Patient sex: F
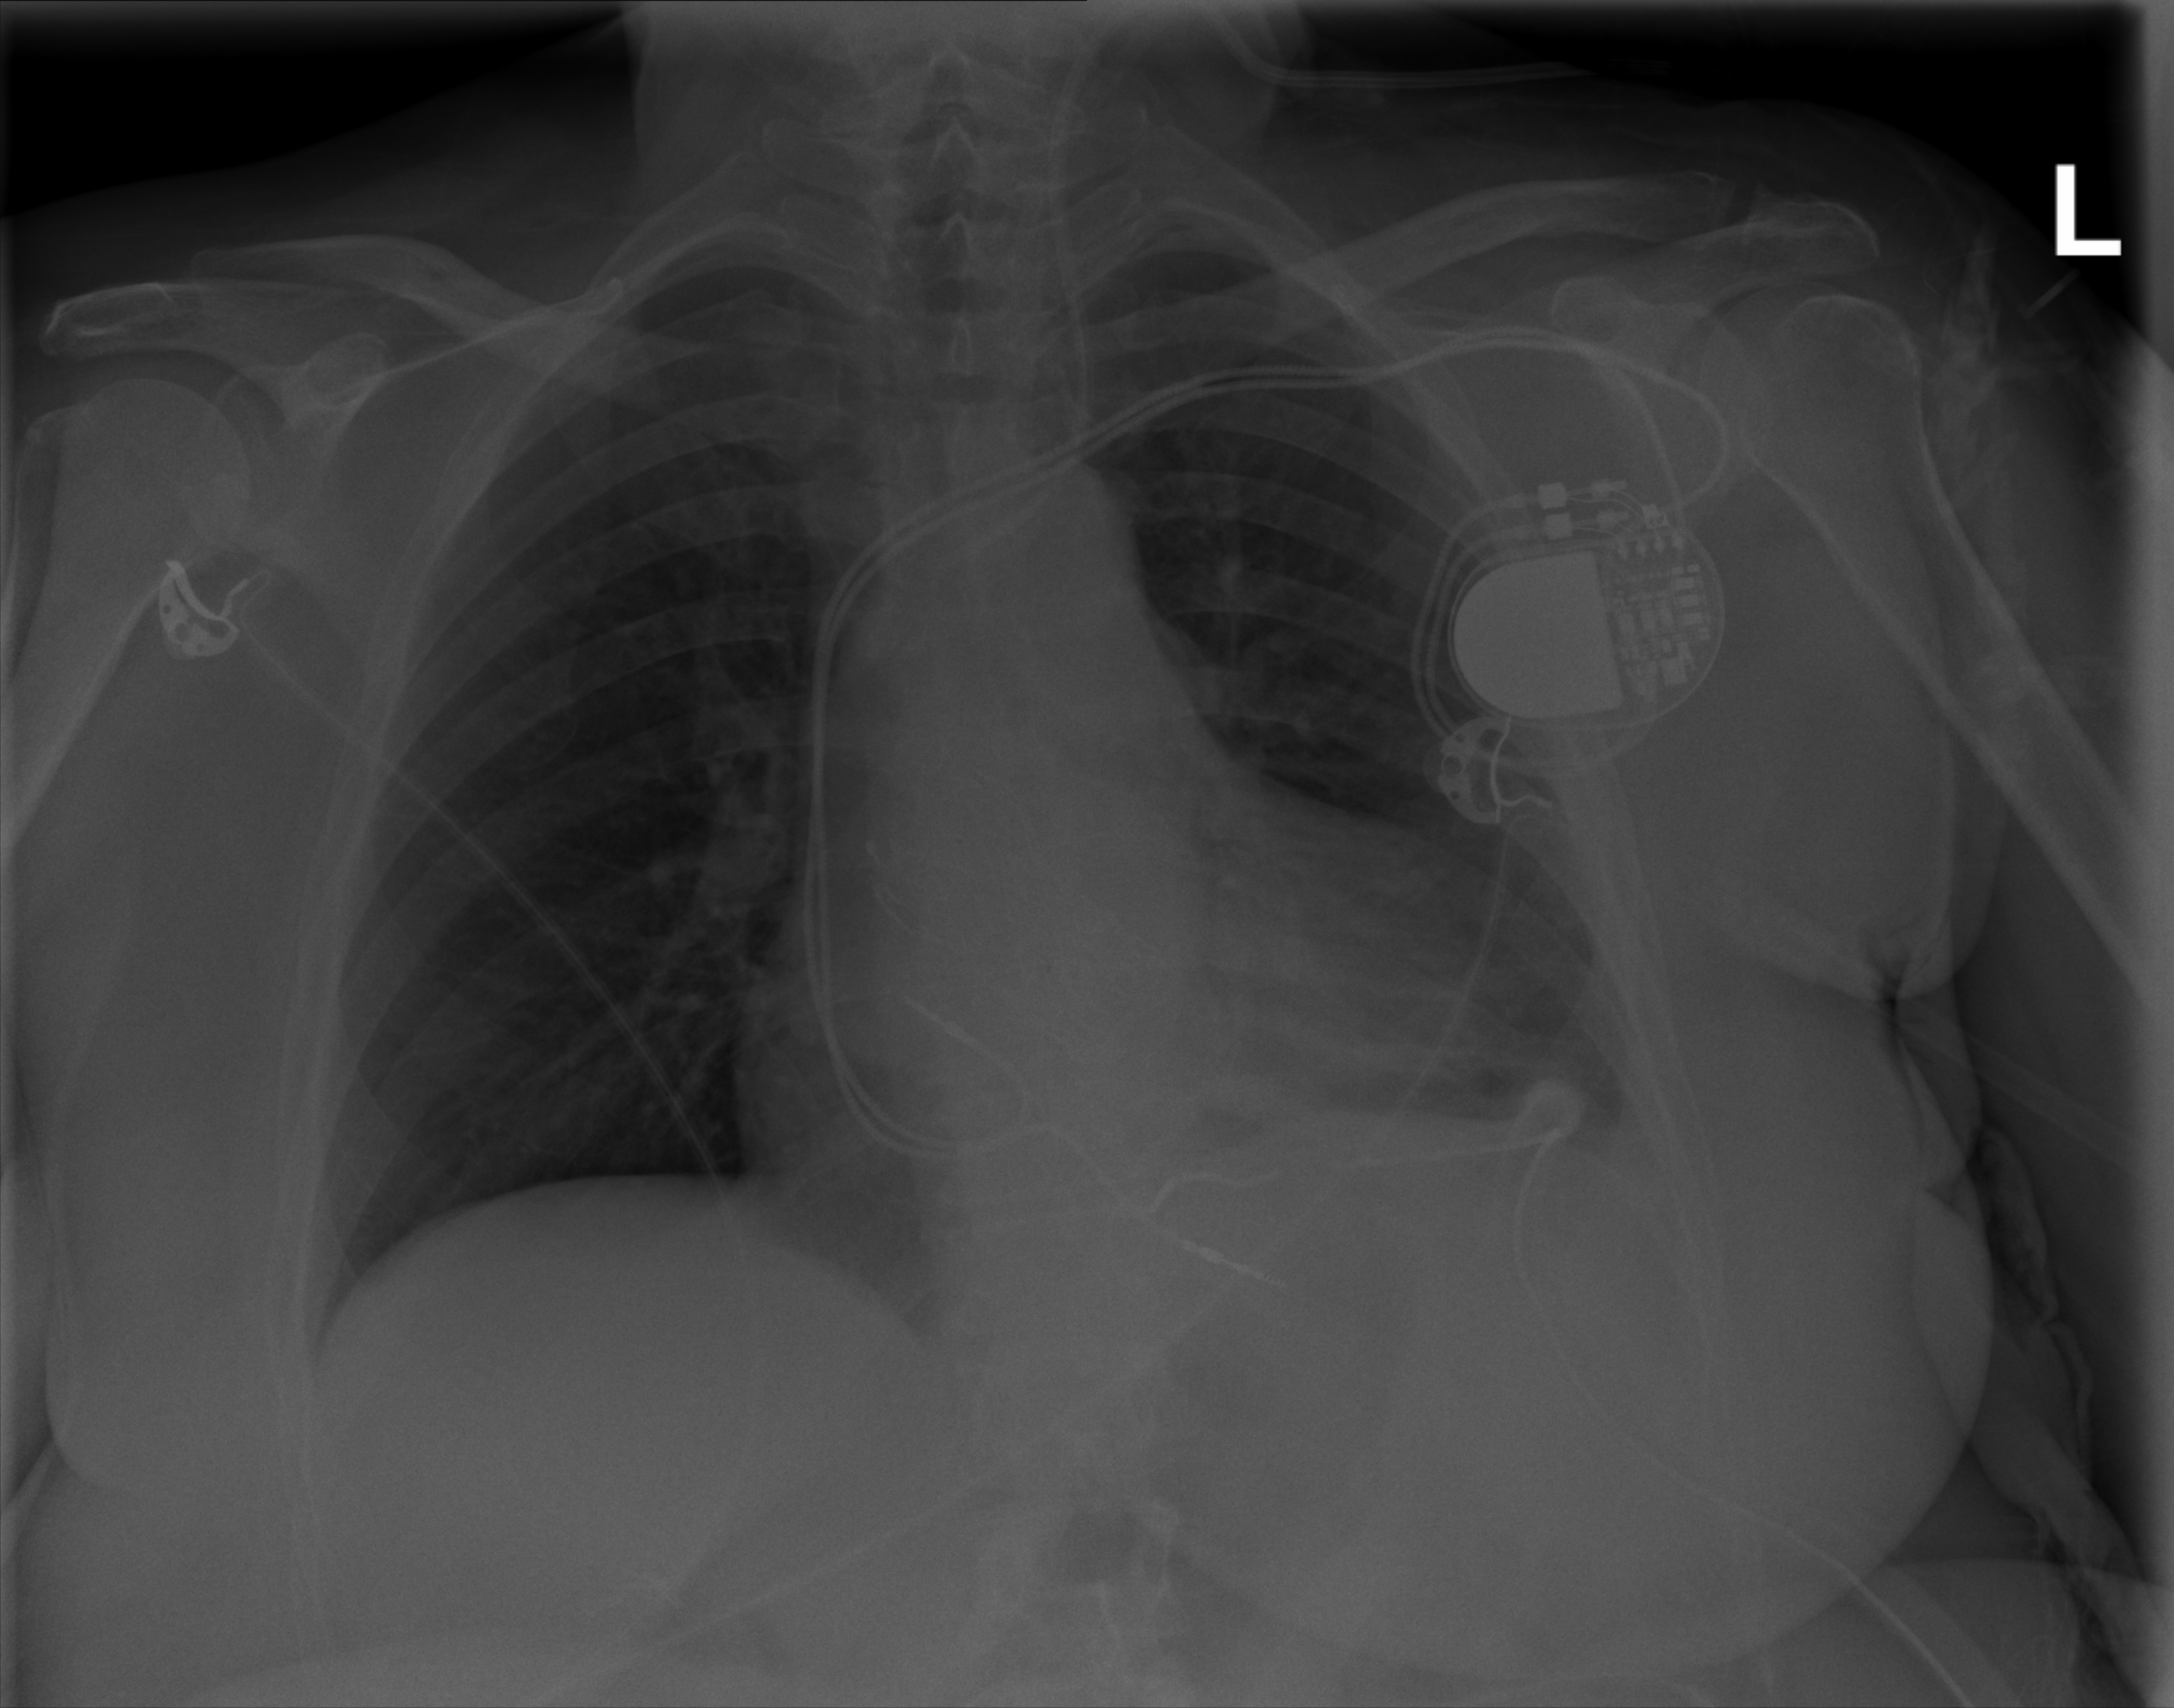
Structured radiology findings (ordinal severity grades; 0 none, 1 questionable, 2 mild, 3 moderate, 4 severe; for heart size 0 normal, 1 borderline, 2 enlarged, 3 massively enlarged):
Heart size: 2
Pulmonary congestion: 0
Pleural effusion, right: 0
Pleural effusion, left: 2
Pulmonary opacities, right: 0
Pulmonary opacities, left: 0
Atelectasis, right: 0
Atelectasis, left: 2